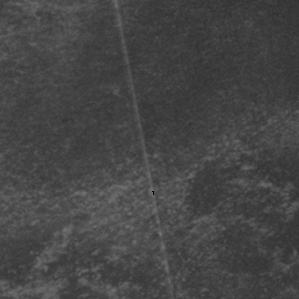
Label: frost